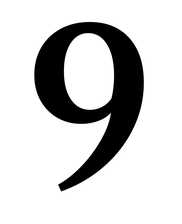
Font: LibreCaslonText_Medium